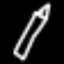
Label: pencil